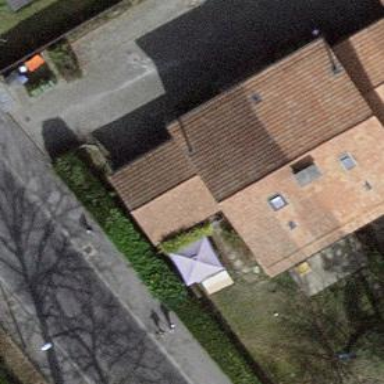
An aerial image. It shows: View of roof of building.